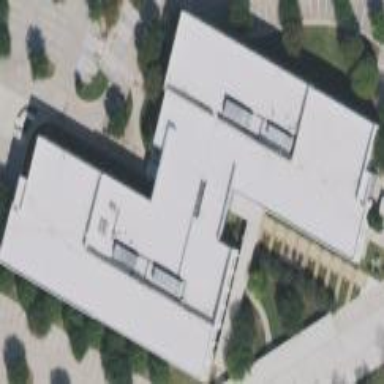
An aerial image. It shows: Office building.